Aerial crown-view tile of a tropical tree (Barro Colorado Island, Panama), acquired 20250317:
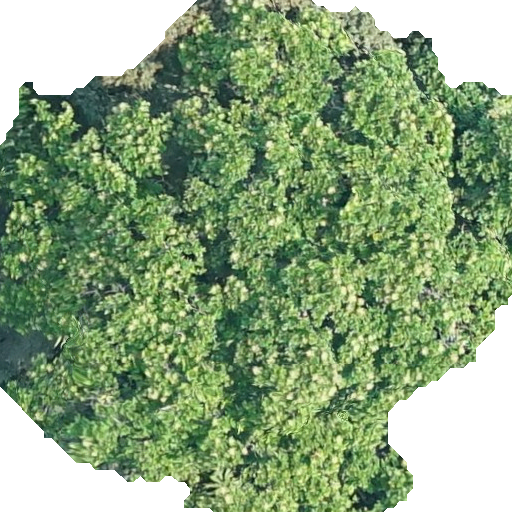
Species: Anacardium excelsum
GBIF accepted scientific name: Anacardium excelsum
Crown area: 329.562 m²